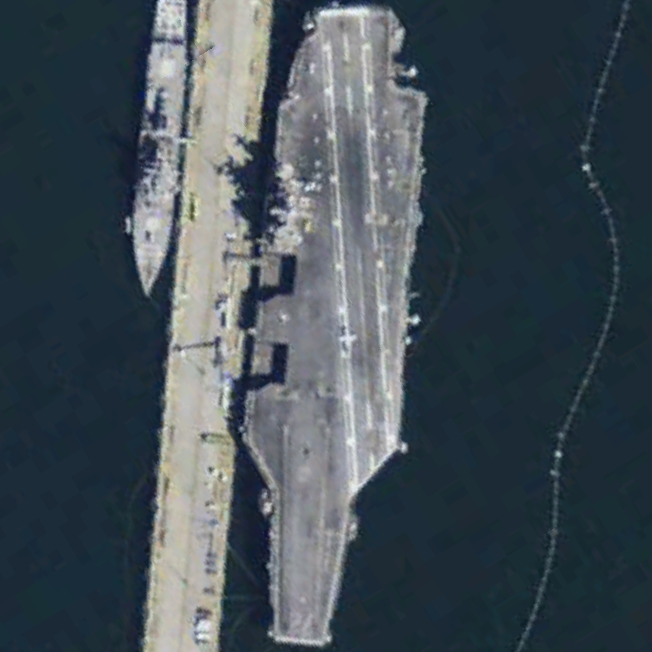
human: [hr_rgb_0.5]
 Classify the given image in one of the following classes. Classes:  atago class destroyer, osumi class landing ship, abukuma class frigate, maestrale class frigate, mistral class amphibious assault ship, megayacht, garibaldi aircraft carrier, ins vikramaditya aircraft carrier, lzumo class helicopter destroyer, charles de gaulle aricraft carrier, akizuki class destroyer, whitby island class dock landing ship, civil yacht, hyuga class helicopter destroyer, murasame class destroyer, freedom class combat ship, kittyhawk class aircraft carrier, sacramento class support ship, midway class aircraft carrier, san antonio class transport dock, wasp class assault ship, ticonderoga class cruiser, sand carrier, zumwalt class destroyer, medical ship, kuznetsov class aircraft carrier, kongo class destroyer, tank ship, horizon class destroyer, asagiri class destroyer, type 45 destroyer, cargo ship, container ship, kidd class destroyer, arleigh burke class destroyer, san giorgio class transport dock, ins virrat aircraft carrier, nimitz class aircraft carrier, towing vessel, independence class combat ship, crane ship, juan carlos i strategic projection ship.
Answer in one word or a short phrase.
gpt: Nimitz class aircraft carrier